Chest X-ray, PA view. Patient: 55 years old, sex M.
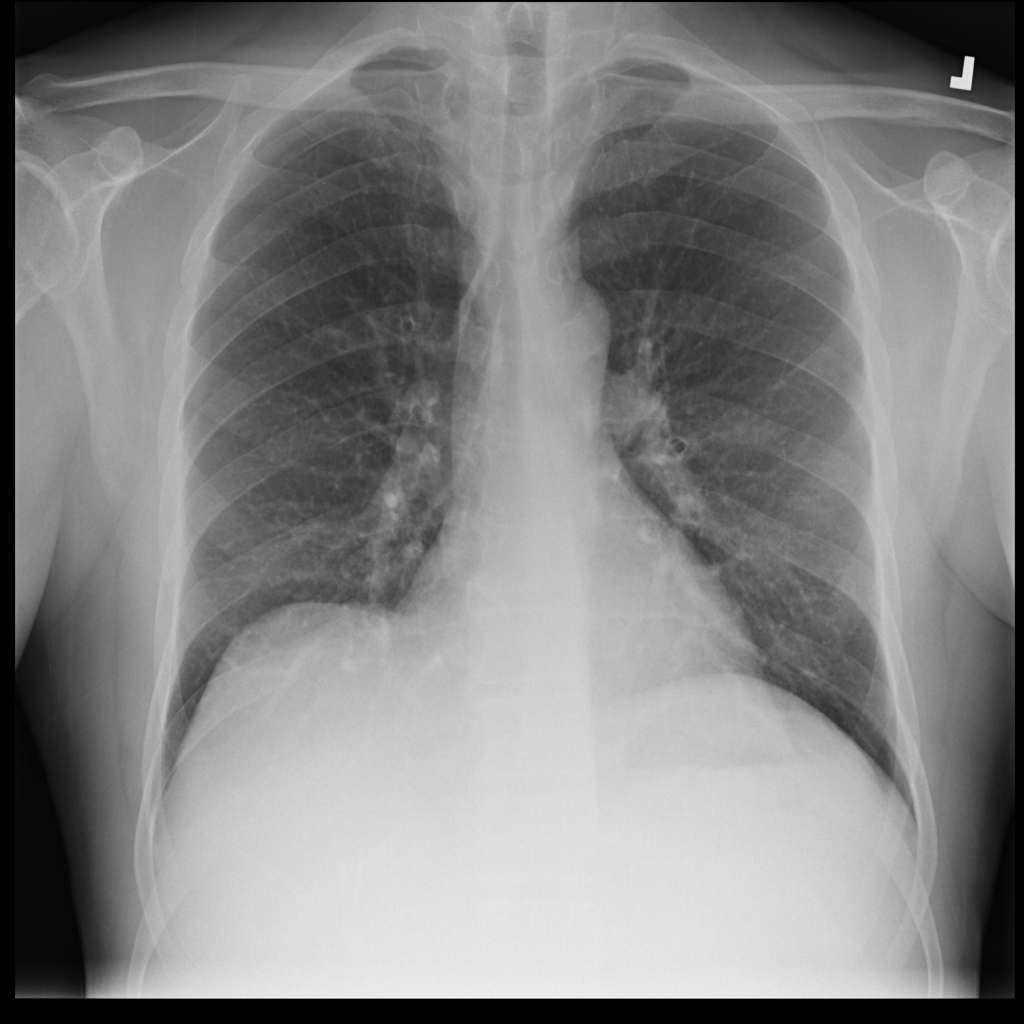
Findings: No Finding